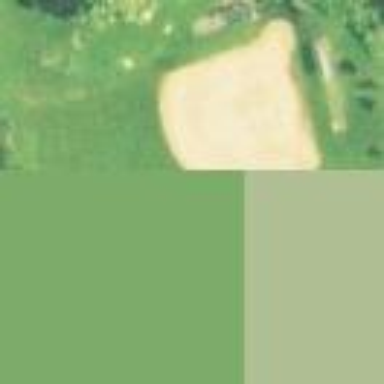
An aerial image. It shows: Softball pitch for leisure land activities.